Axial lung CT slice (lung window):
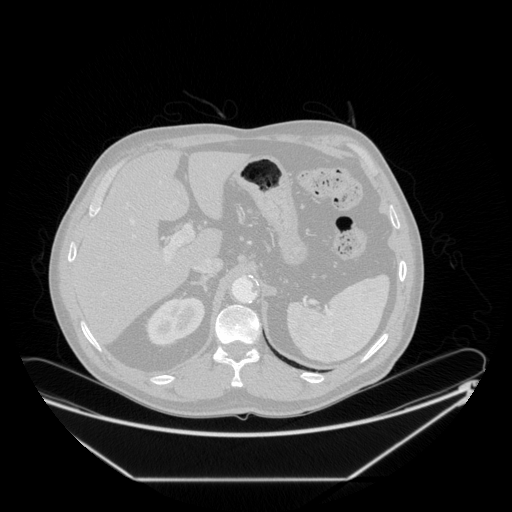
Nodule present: no